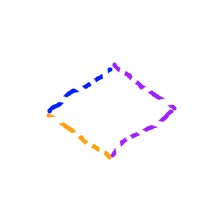
Shape: rhombus